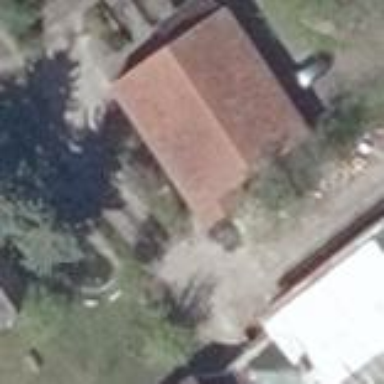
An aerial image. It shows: Detached building with gabled red roof.